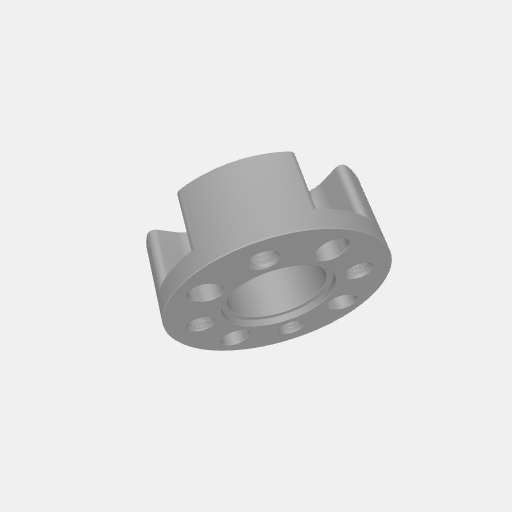
Part: CounterborePatternSpacer12